Question: I got a pseudo-element that marks the user's current choice in a navigation bar. It's a small upward triangle, an icon font from Font-Awesome. <URL>.

'''
.subnav > ul > li.active > a:after {
position: relative;
text-align: center;
font-family: FontAwesome;
top: 25px;
right: 50%;
content: "
0de";
color: #c1c1c1;
}
'''
I've added some basic jQuery function that switches the '.active' class, and I'm wondering if there's a way to animate the transition of the pseudo element so it'll move horizontally to the new position.
I know pseudo-elements transition are a thing, but searching and googling around I couldn't find anything similar to what I'm looking for. Is this even possible?
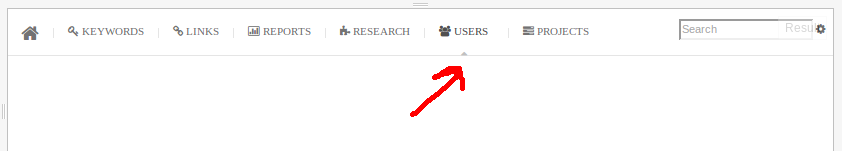
Answer: In this solution I used the ':target' pseudo class to switch states, but I recommend you stick with the jQuery function that switches the .active class.
<URL>
## Markup
'''
<div class="page" id="one">page one</div>
<div class="page" id="two">page two</div>
<div class="page" id="three">page three</div>
<div class="top">
<div class="arrow"></div>
<ul>
<li><a href="#one">One</a></li>
<li><a href="#two">Two</a></li>
<li><a href="#three">Three</a></li>
</ul>
</div>
'''
## CSS
'''
.top
{
background: #eee;
position:relative;
overflow: hidden;
}
.arrow
{
border-bottom: 1px solid #c2c2c2;
height: 50px;
}
.arrow:before
{
content: '';
display: block;
width: 14px;
height: 14px;
border: 1px solid #c2c2c2;
border-radius: 3px;
position:absolute;
bottom:-9px;
left: 30px;
background: #fff;
-webkit-transform: rotate(45deg);
-moz-transform: rotate(45deg);
-ms-transform: rotate(45deg);
-o-transform: rotate(45deg);
transform: rotate(45deg);
-webkit-transition: left, 0.5s;
-moz-transition: left, 0.5s;
-o-transition: left, 0.5s;
transition: left, 0.5s;
}
ul
{
position: absolute;
top: 0;
list-style: none;
padding-left: 20px;
margin-top: 15px;
}
li
{
display: inline-block;
text-decoration: none;
font-size: 18px;
color: #676767;
margin-right: 40px;
}
.page
{
width: 100%;
height: 200px;
position: absolute;
top: 80px;
opacity: 0;
background: yellow;
-webkit-transition: opacity, 0.5s;
-moz-transition: opacity, 0.5s;
-o-transition: opacity, 0.5s;
transition: opacity, 0.5s;
}
.page:target
{
opacity: 1;
}
#two
{
background: pink;
}
#three
{
background: brown;
}
#one:target ~ .top .arrow:before
{
left: 30px;
}
#two:target ~ .top .arrow:before
{
left: 105px;
}
#three:target ~ .top .arrow:before
{
left: 189px;
}
'''